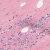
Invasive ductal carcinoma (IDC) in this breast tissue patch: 0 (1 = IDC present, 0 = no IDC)